Aerial crown-view tile of a tropical tree (Barro Colorado Island, Panama), acquired 20240918:
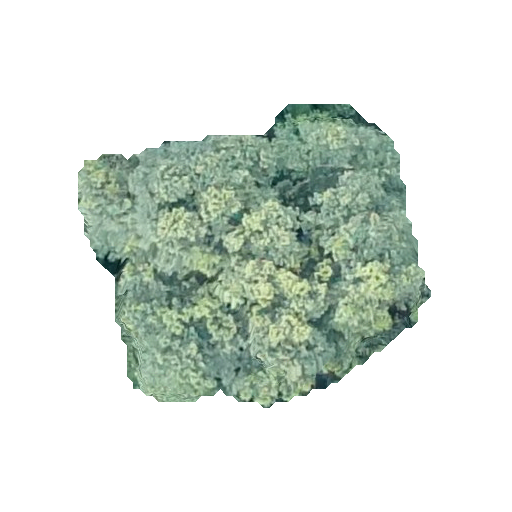
Species: Luehea seemannii
GBIF accepted scientific name: Luehea seemannii
Crown area: 121.324 m²